This time-frequency spectrogram was computed from a bearing vibration snapshot; brighter regions carry more energy. What is the most likely bearing condition (normal, inner_race, outer_race, ball)?
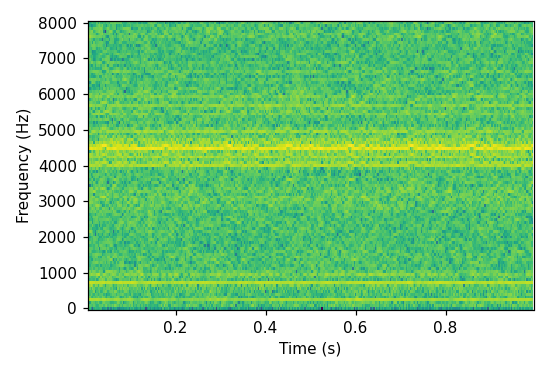
Answer: outer_race